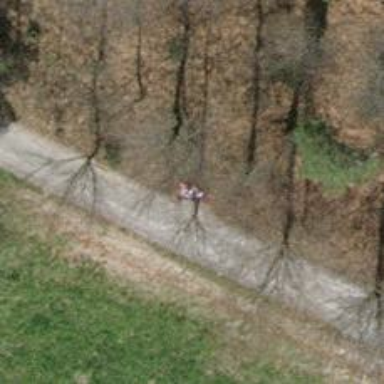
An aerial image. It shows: Red bench.